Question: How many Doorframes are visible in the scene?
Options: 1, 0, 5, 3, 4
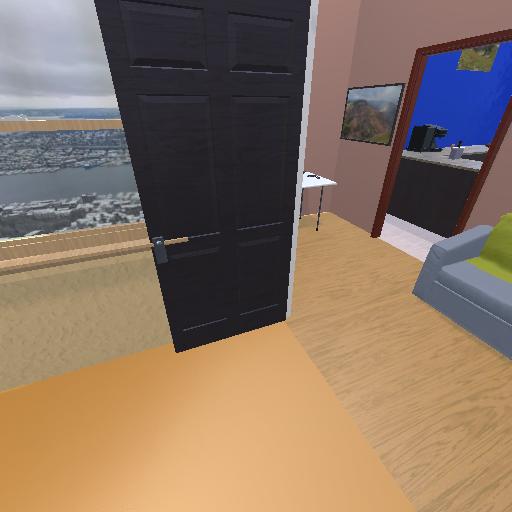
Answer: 1